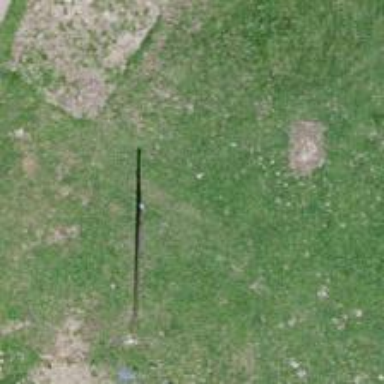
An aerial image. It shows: Power pole.